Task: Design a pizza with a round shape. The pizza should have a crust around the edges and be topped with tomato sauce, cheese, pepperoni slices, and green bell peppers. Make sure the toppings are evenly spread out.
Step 227:
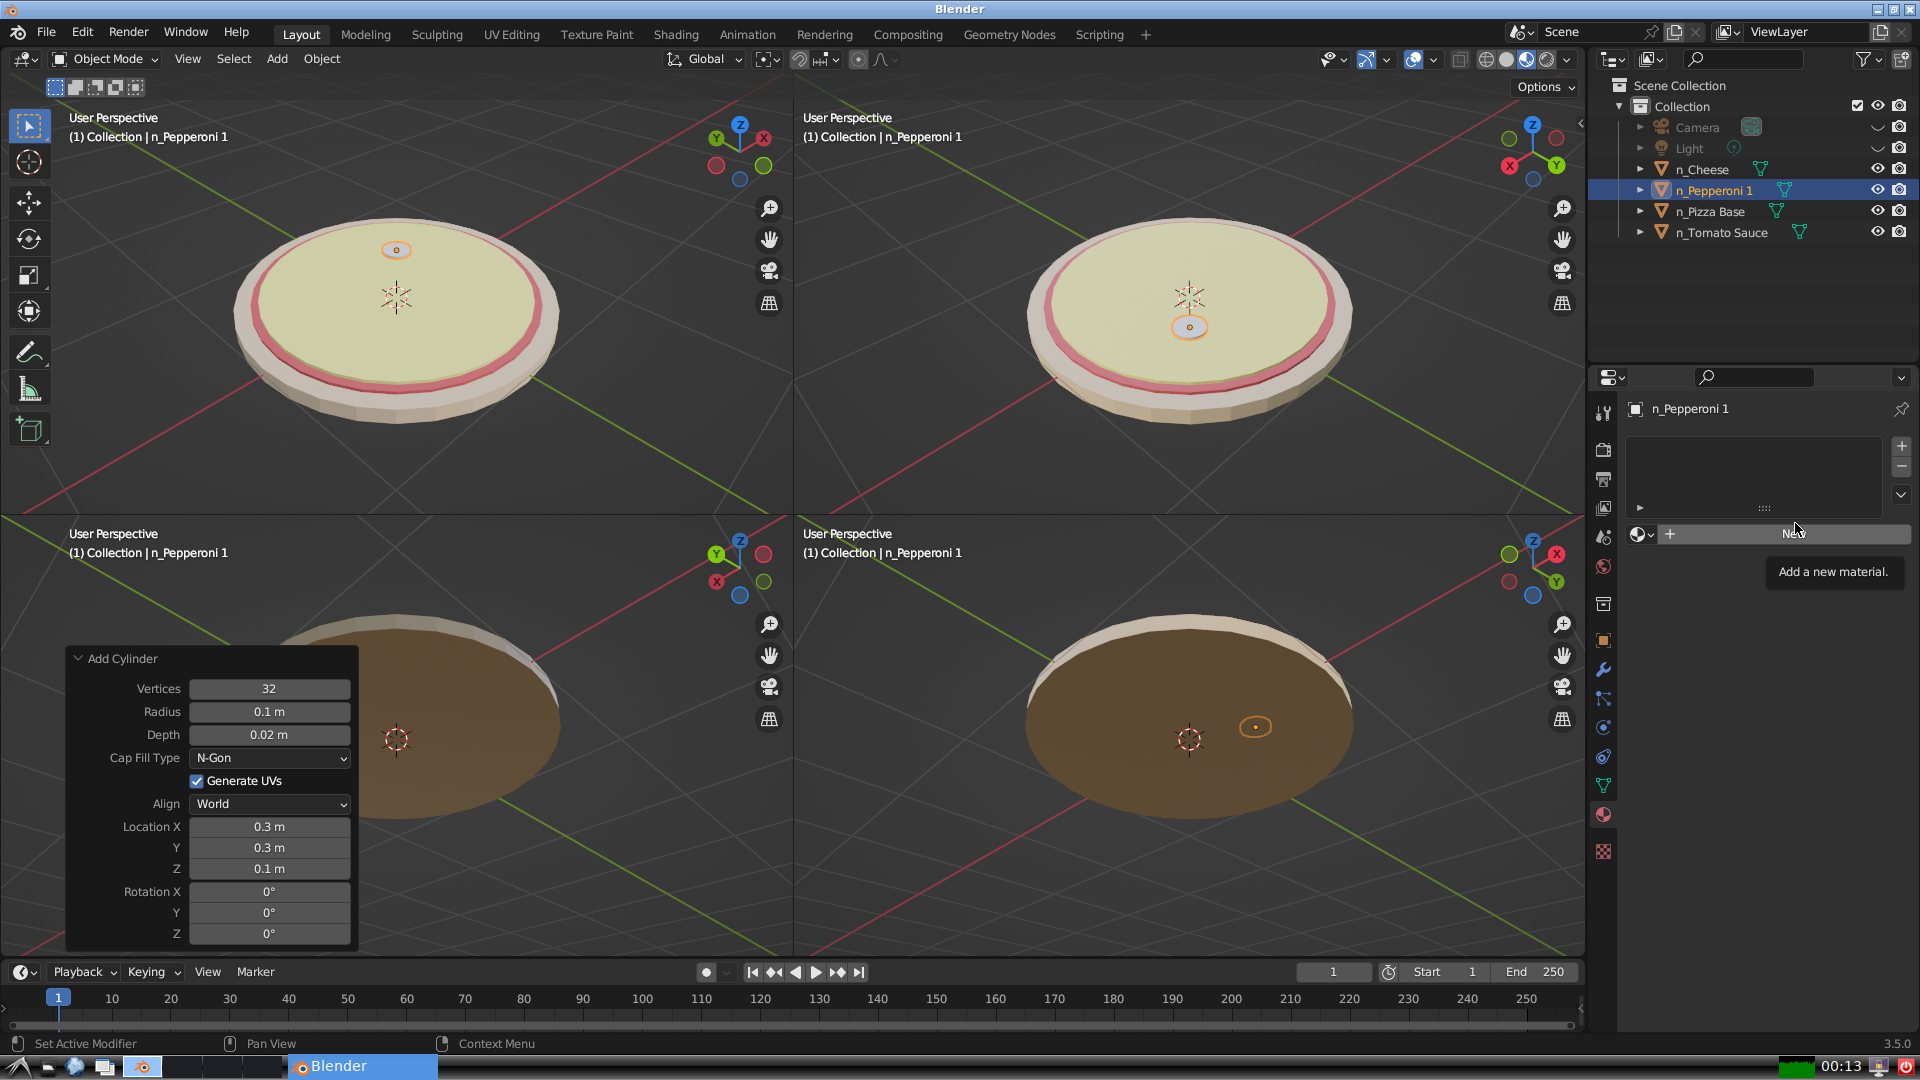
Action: click: no